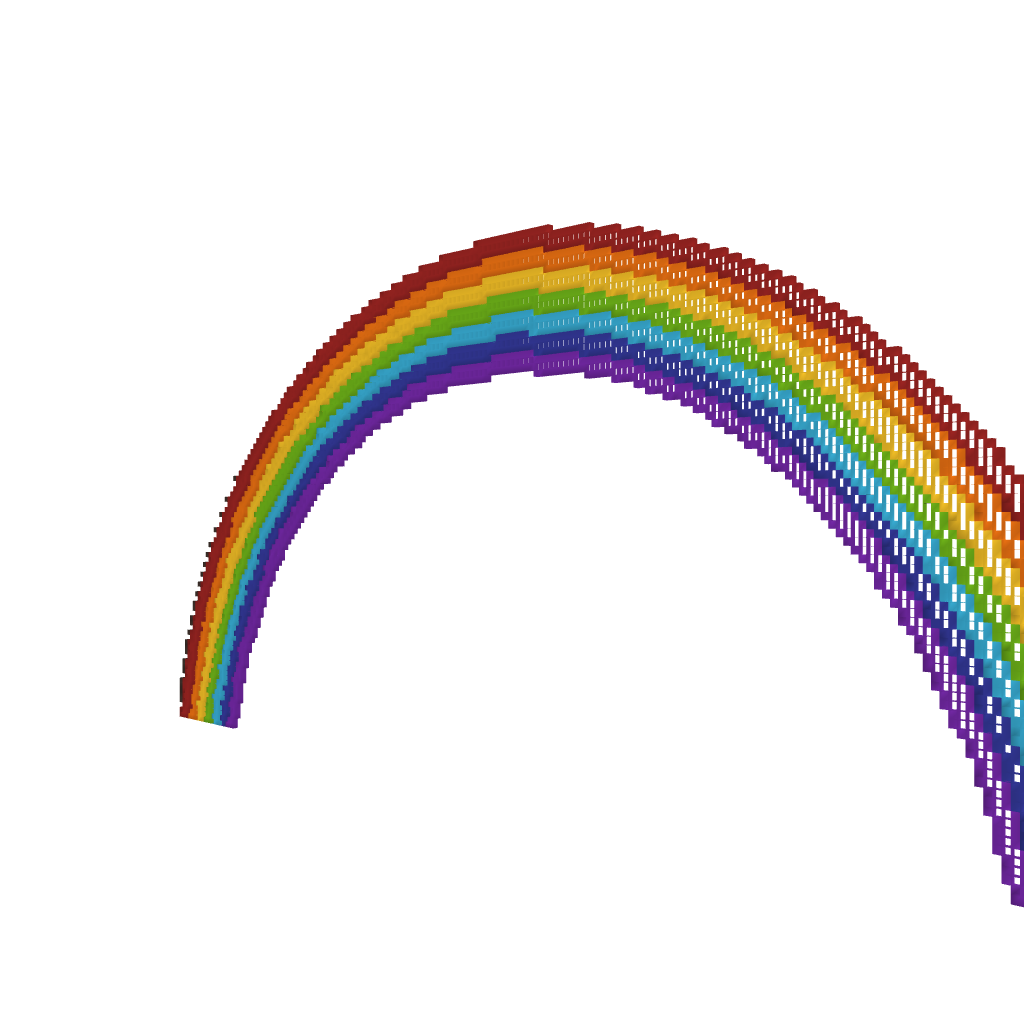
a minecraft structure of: Rainbow